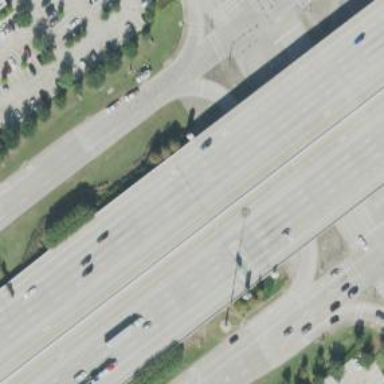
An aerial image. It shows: Motorway junction.